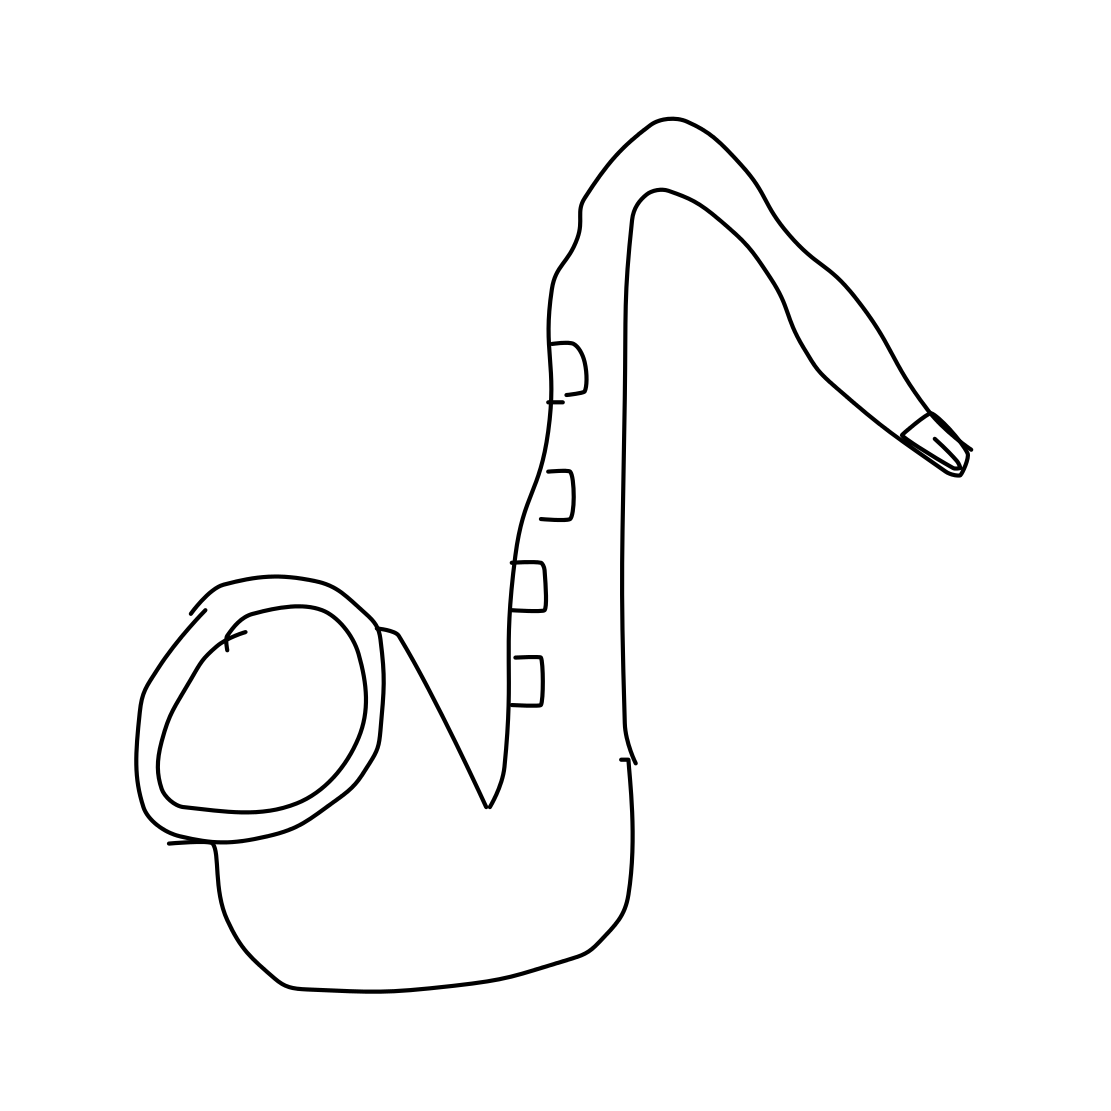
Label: saxophone